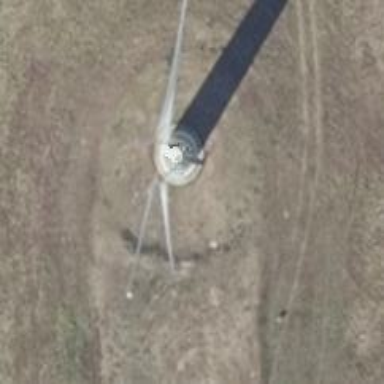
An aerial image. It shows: Wind generator powered by wind. The generator type is horizontal axis and it uses wind turbines.